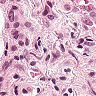
Metastatic tissue present: yes